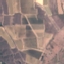
Label: PermanentCrop